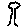
Label: tree